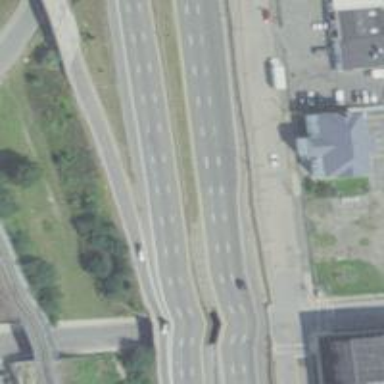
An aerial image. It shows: Asphalt motorway link.